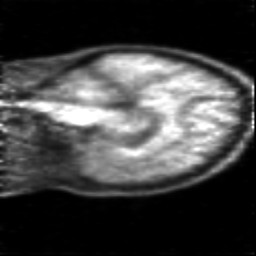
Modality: PET
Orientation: sagittal
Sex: female
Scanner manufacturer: siemens